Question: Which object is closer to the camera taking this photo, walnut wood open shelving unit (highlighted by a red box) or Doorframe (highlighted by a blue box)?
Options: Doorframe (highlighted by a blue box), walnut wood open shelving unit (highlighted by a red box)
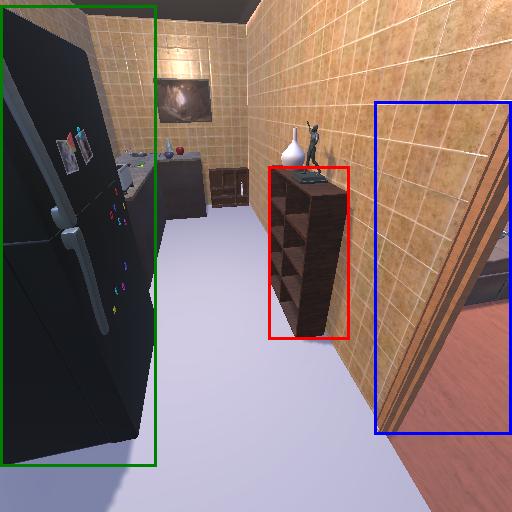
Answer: Doorframe (highlighted by a blue box)